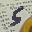
Label: 5